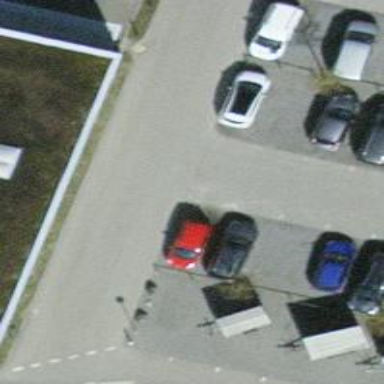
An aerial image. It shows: Road serving as parking aisle.